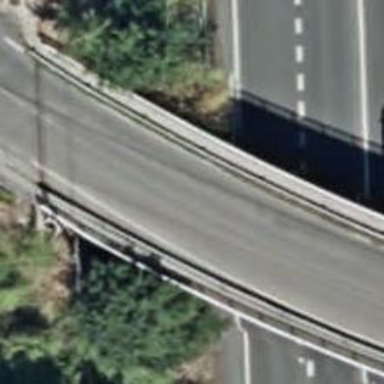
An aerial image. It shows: Sidewalk bridge over footway.